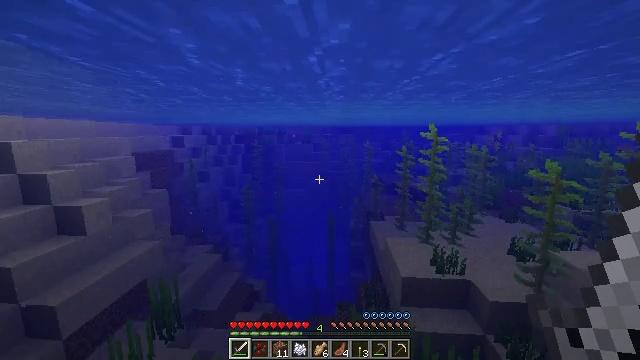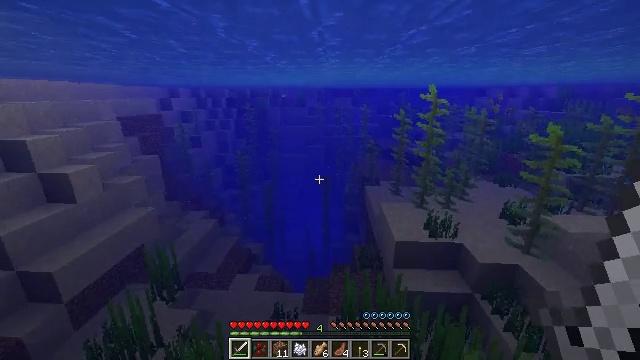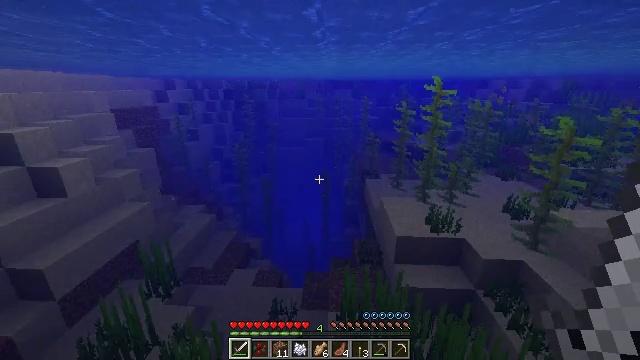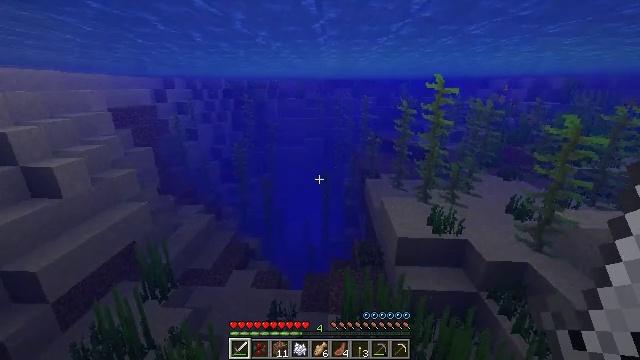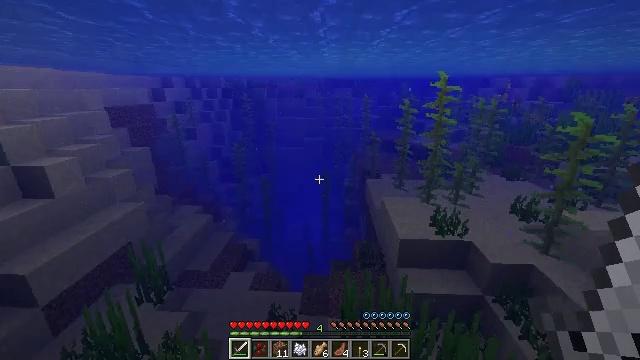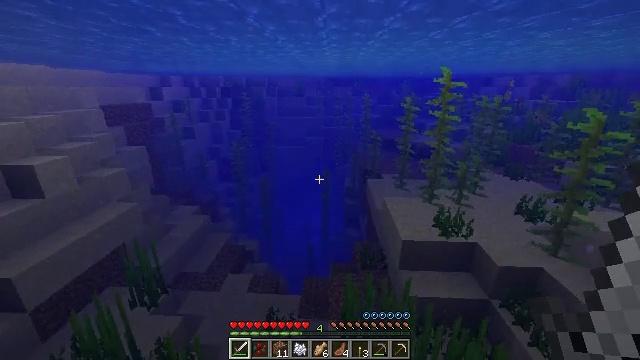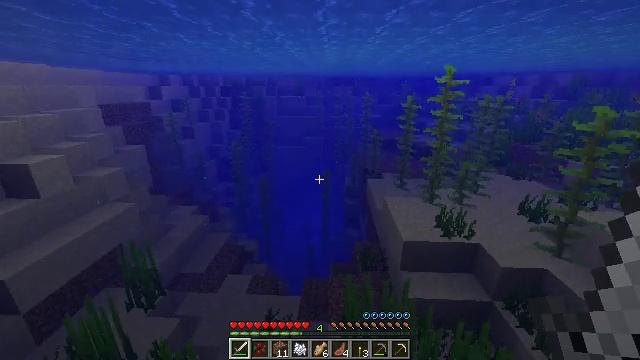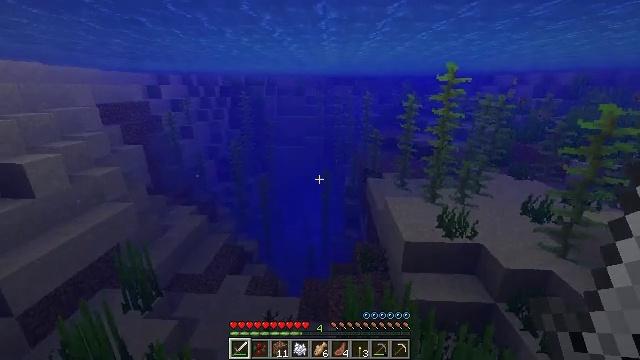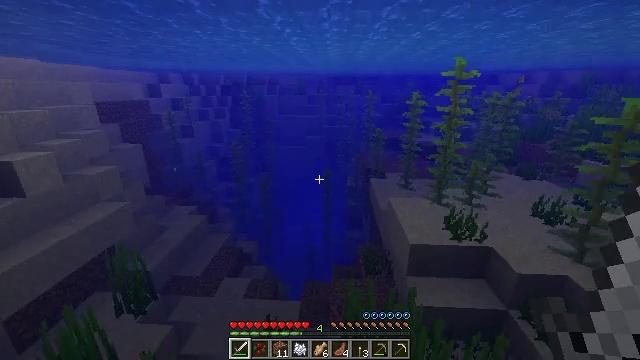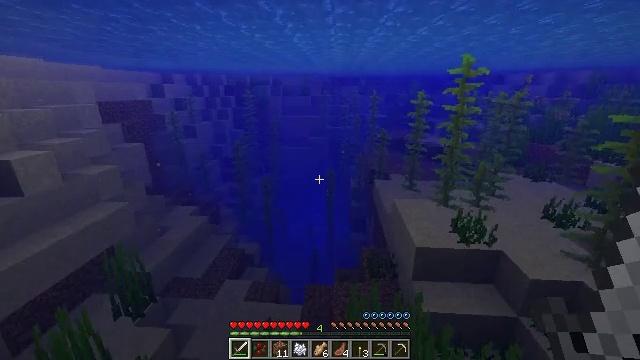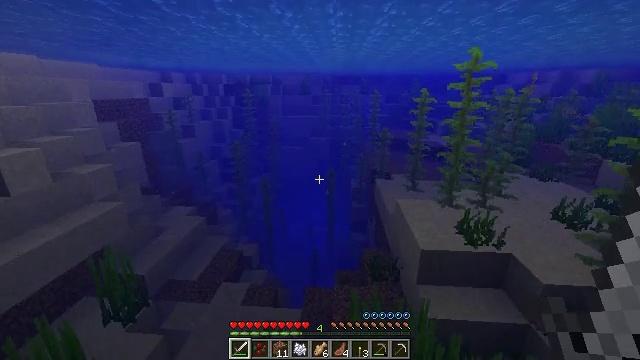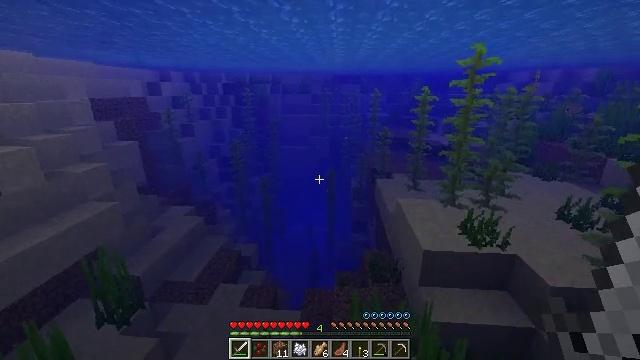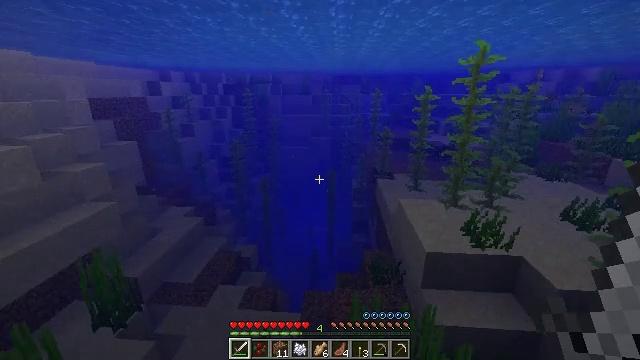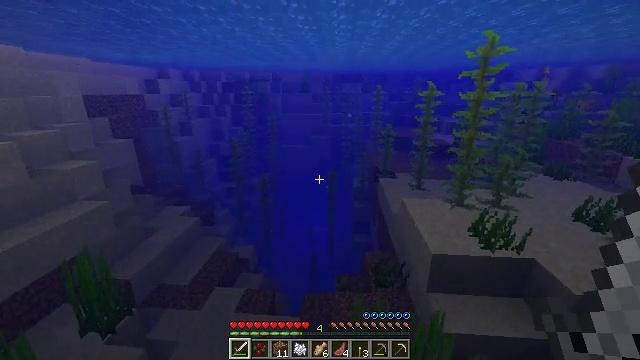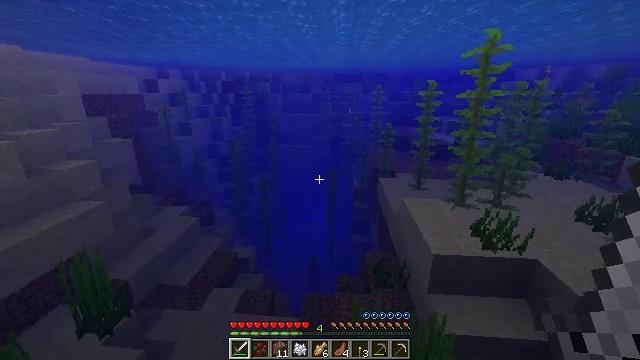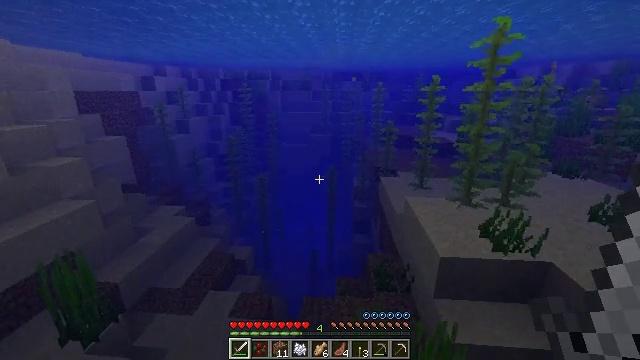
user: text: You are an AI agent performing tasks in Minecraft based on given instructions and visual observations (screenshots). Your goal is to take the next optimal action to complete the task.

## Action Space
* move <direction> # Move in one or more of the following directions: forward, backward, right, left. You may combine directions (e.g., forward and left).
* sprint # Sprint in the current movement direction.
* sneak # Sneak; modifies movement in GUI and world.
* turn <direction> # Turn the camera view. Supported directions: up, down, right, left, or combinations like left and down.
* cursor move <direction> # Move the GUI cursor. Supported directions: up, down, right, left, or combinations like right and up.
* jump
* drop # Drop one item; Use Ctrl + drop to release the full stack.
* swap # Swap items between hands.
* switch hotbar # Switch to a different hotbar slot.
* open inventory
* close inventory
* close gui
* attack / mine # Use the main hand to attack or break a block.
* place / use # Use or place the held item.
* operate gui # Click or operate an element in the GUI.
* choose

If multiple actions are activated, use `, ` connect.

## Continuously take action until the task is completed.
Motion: motion action
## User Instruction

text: Kill mobs in water.
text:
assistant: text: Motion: move forward, turn right and down
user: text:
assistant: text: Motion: move forward, turn down
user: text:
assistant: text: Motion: move forward
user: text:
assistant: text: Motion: move forward
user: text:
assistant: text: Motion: move forward
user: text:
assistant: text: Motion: move forward
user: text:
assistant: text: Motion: move forward
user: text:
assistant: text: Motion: move forward
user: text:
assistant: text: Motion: move forward
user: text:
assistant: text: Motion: move forward
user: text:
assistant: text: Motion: move forward
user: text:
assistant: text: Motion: move forward
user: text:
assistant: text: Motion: move forward
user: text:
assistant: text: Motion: move forward
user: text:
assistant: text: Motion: move forward
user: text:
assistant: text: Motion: move forward
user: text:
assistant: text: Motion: move forward
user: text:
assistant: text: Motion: move forward
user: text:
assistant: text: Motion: move forward
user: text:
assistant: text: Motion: move forward
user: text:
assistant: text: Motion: move forward
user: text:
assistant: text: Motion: move forward
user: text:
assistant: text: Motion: move forward
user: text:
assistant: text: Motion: move forward
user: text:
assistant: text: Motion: move forward
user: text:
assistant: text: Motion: move forward
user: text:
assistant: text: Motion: move forward
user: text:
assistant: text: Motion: move forward
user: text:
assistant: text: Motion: move forward
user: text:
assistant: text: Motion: move forward